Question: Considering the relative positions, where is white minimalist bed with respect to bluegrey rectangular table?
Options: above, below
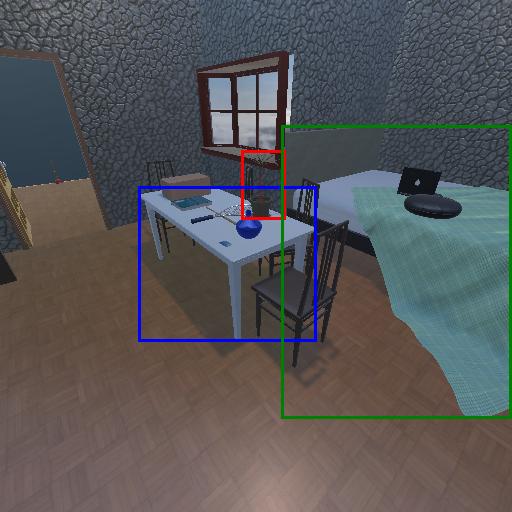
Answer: above